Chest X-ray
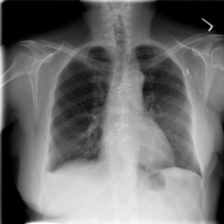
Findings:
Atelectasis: negative
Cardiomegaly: negative
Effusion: negative
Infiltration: negative
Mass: negative
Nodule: negative
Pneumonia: negative
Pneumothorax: negative
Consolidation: negative
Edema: negative
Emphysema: negative
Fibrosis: negative
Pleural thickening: negative
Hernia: negative